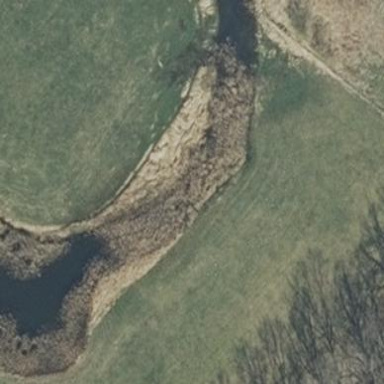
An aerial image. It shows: Reedbed wetland area.